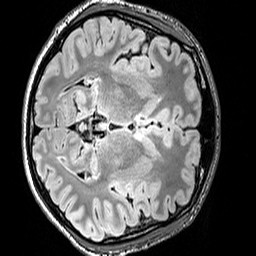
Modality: FLAIR
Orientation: axial
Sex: male
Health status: ill
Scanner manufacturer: siemens
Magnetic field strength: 3 T
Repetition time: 5 s
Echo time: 0.388 s